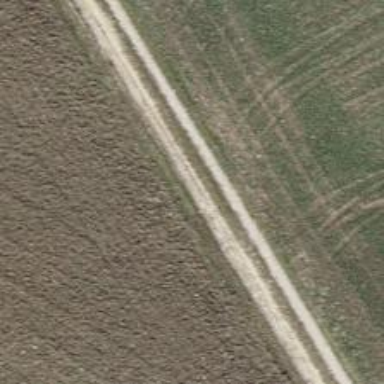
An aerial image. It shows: Gravel track with Grade 3 quality.